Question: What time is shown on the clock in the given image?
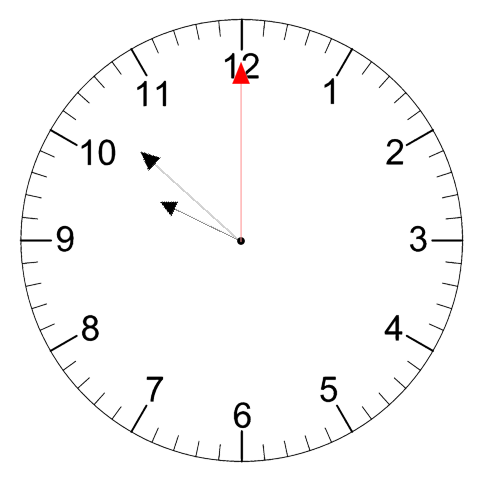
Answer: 09:52:00